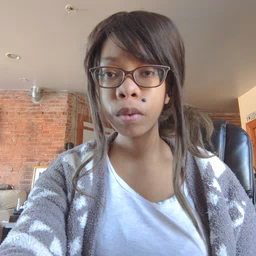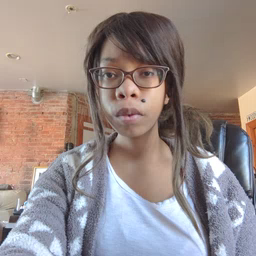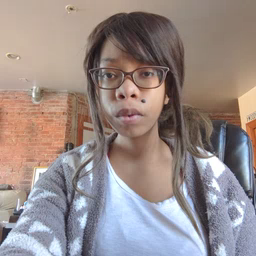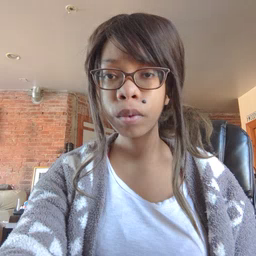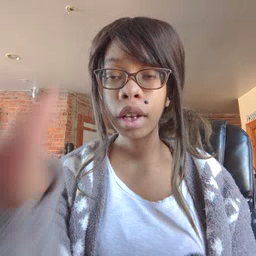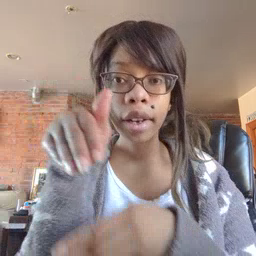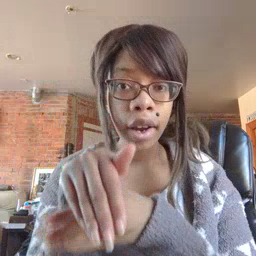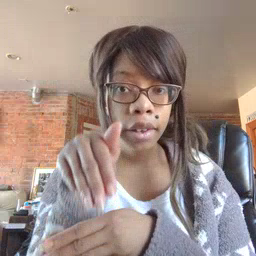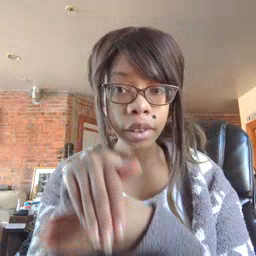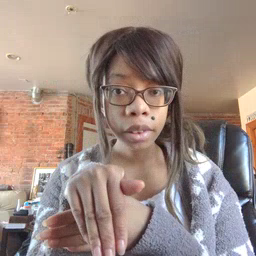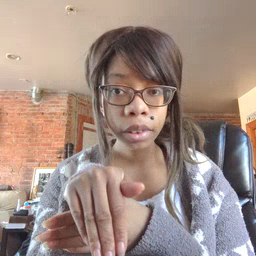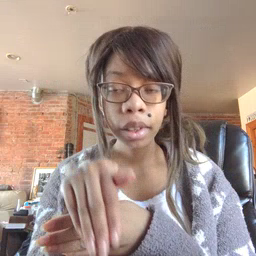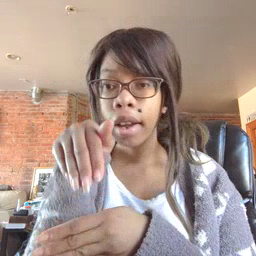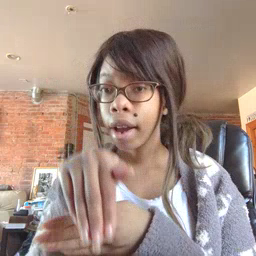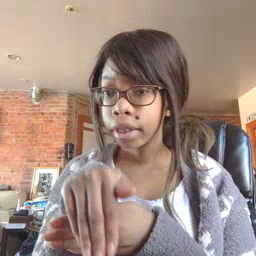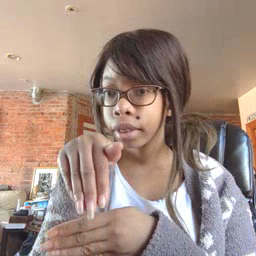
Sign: night